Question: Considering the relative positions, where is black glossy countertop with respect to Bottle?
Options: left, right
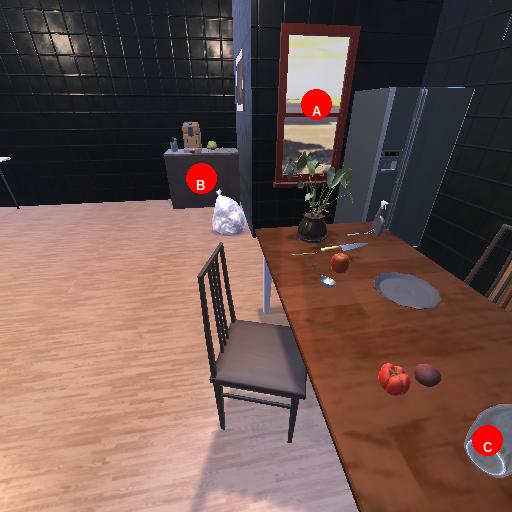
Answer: left